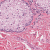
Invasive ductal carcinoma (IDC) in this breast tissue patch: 0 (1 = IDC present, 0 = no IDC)